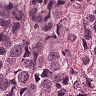
Metastatic tissue present: yes